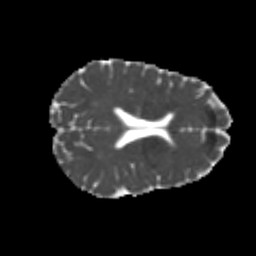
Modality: MD
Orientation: axial
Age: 22
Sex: female
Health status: healthy
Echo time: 0.074 s